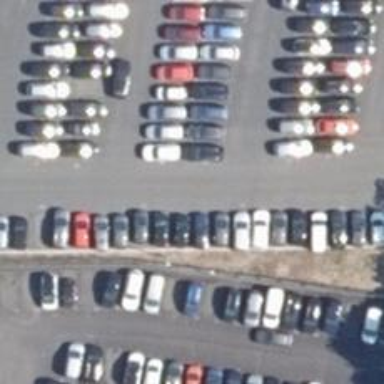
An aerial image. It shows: Parking aisle designated as service road.